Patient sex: M
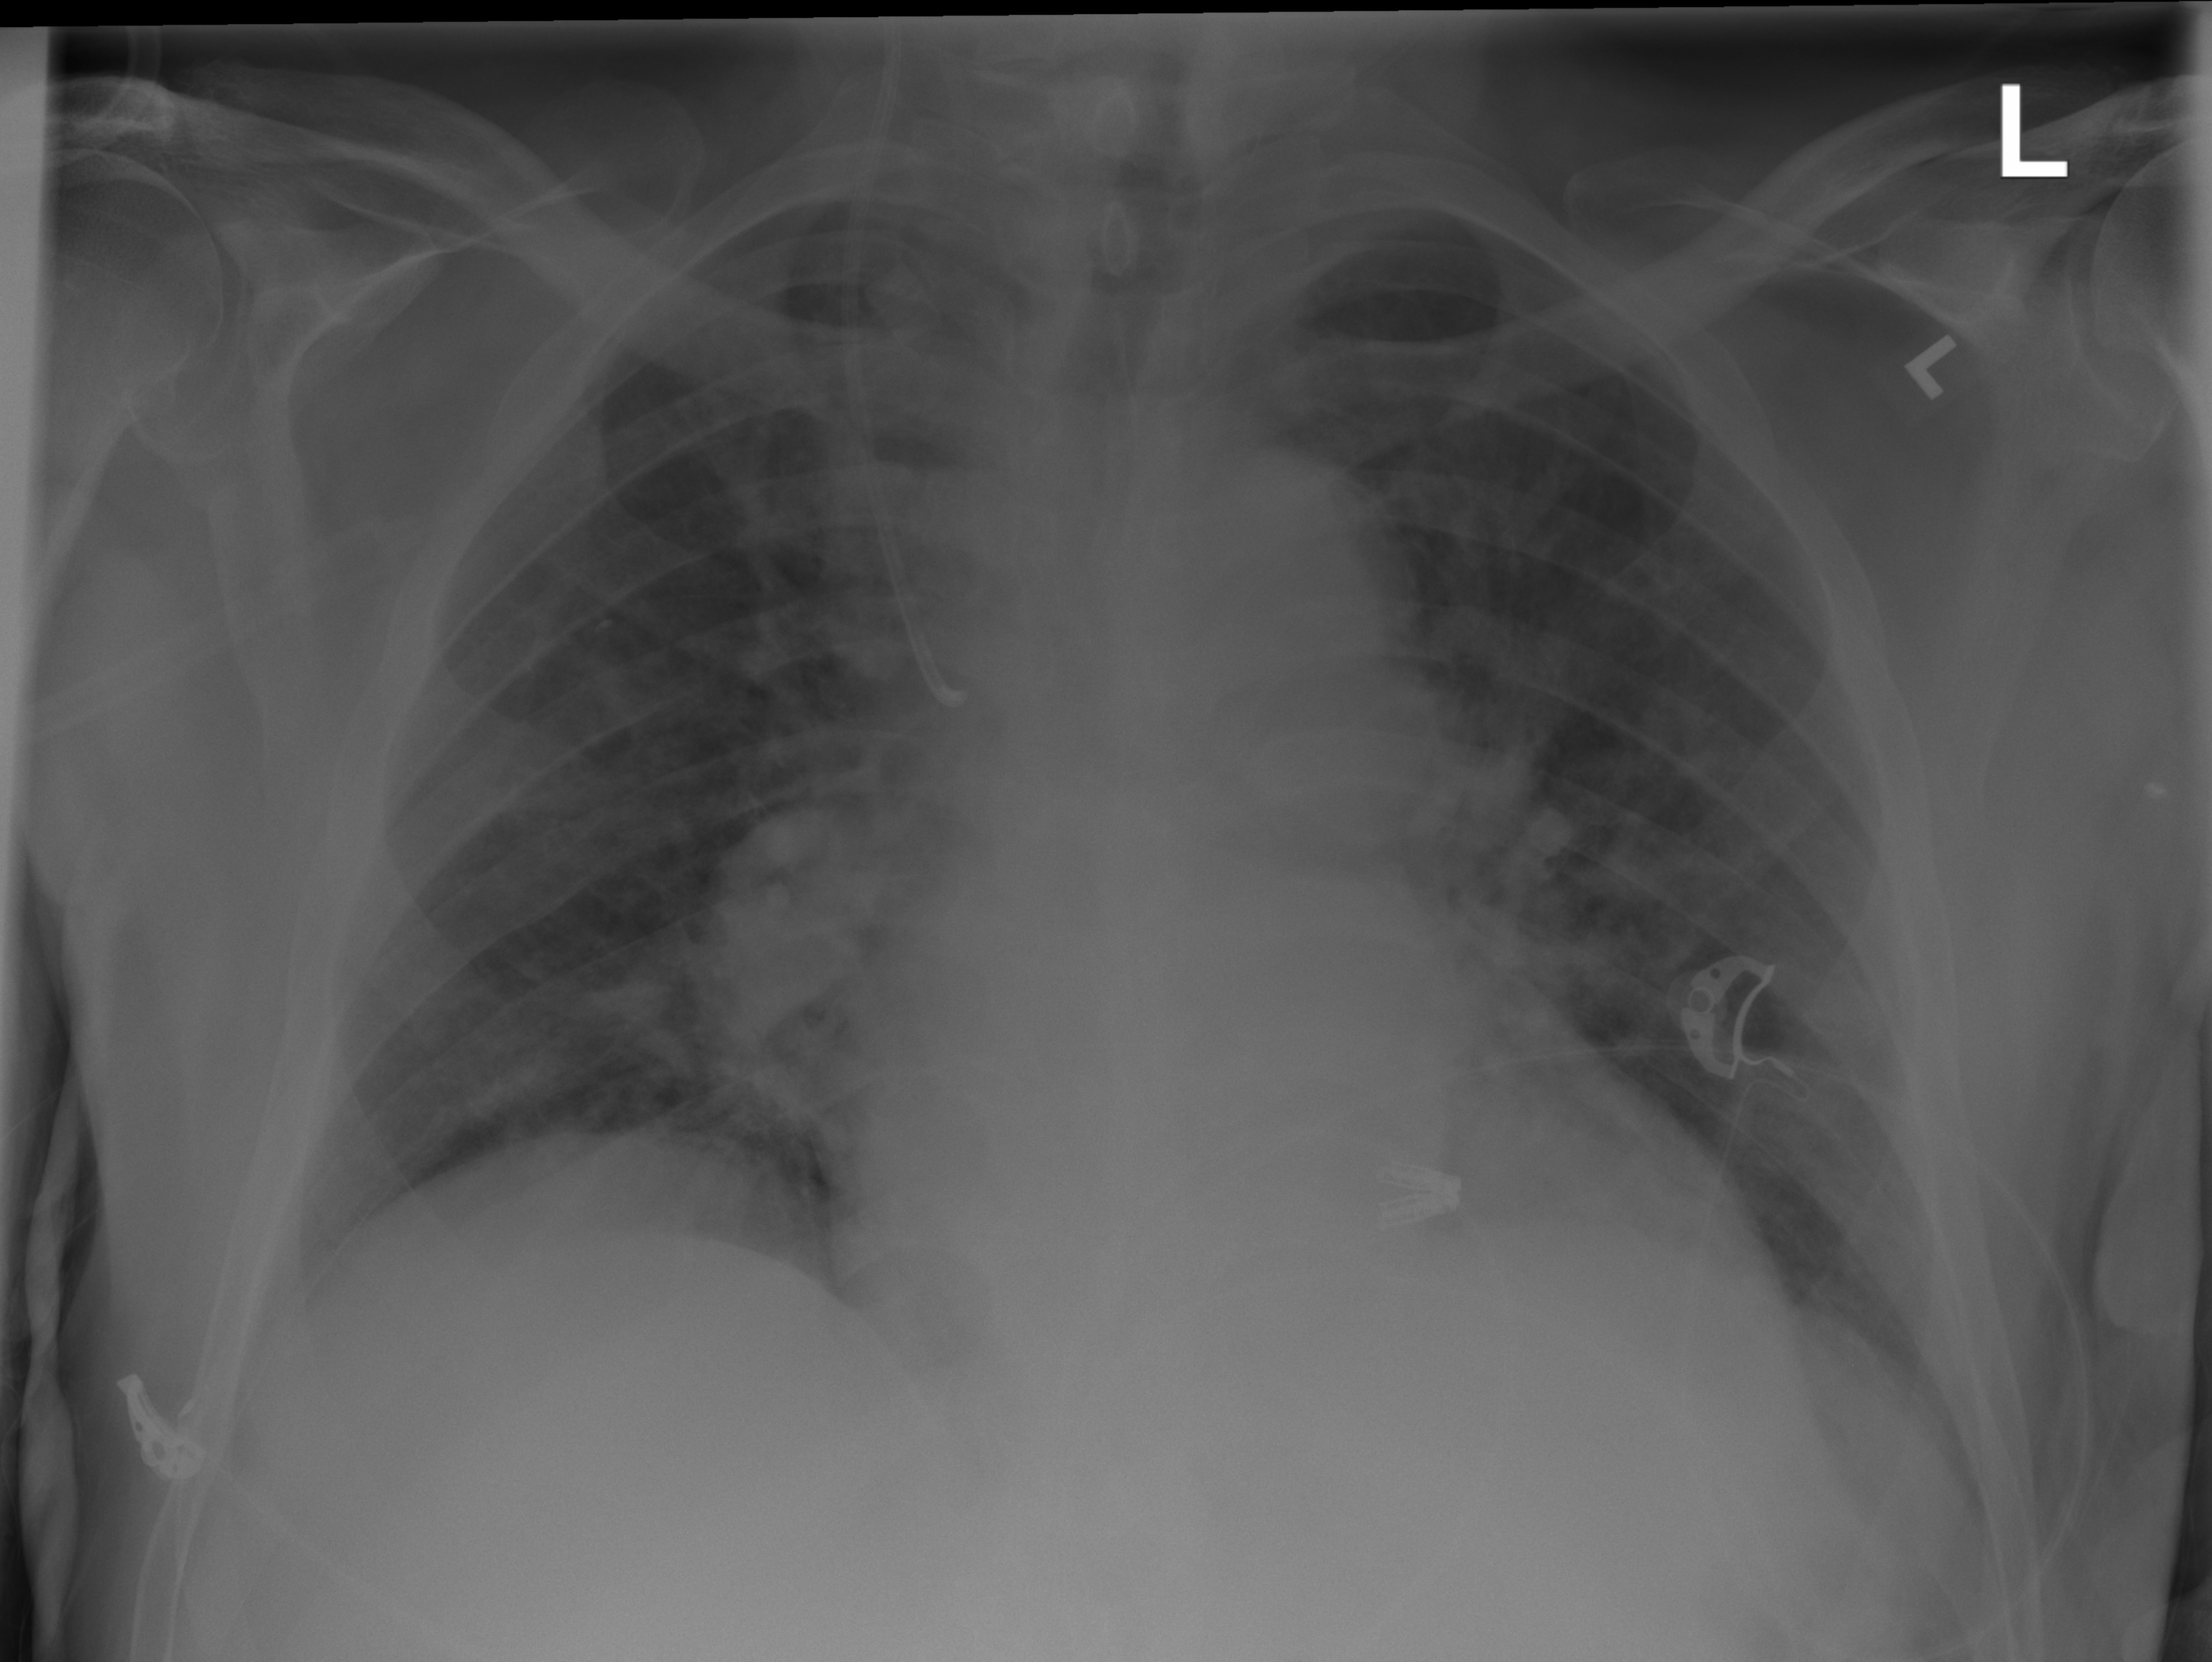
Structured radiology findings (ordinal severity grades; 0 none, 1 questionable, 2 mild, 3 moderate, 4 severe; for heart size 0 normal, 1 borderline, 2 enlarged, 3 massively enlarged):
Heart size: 2
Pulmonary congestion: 3
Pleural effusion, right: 0
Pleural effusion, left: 0
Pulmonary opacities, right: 0
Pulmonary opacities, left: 0
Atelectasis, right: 0
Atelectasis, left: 0